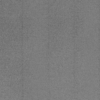
Label: dusty